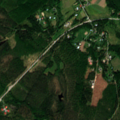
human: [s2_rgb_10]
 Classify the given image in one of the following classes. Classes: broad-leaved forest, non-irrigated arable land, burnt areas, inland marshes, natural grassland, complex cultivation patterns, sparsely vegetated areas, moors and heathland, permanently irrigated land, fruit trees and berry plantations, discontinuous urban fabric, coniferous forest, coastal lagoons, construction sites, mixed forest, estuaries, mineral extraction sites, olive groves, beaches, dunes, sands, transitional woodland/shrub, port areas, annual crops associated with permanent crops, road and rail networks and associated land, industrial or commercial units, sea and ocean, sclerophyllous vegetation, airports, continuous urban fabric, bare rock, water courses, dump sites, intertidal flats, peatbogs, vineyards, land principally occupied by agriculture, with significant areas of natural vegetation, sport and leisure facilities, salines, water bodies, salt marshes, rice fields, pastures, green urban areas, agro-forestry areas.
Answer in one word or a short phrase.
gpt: land principally occupied by agriculture, with significant areas of natural vegetation, broad-leaved forest, coniferous forest, mixed forest, transitional woodland/shrub